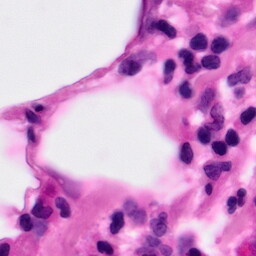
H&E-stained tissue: Pancreatic